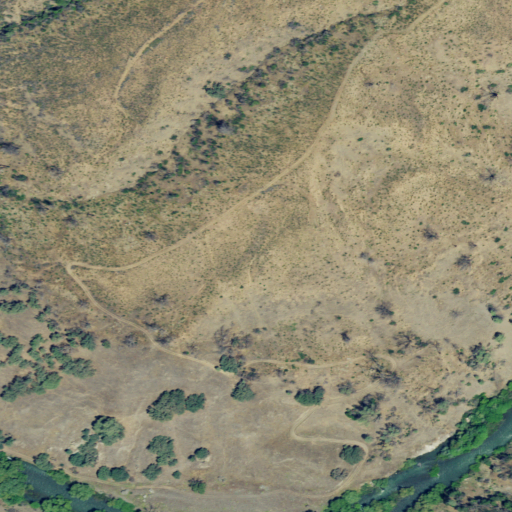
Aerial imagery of mountain in California named Stony Top containing grassland, shrub, and mixed forest